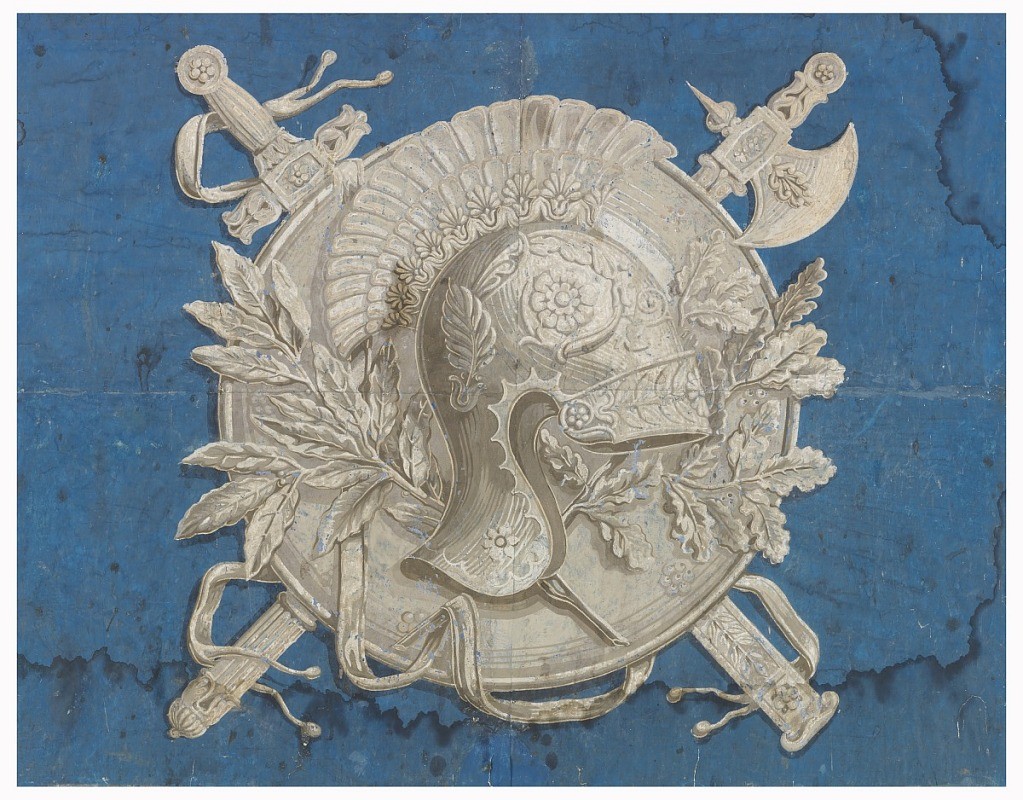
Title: Overdoor
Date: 1784–89
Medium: Block printed on handmade paper
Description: Printed with panoply of armor: shield, helmet, sword and axe; and crossed branches of laurel and oak. Printed in grisaille on deep blue ground. Horizontal rectangle, composed of four joined sheets of paper.